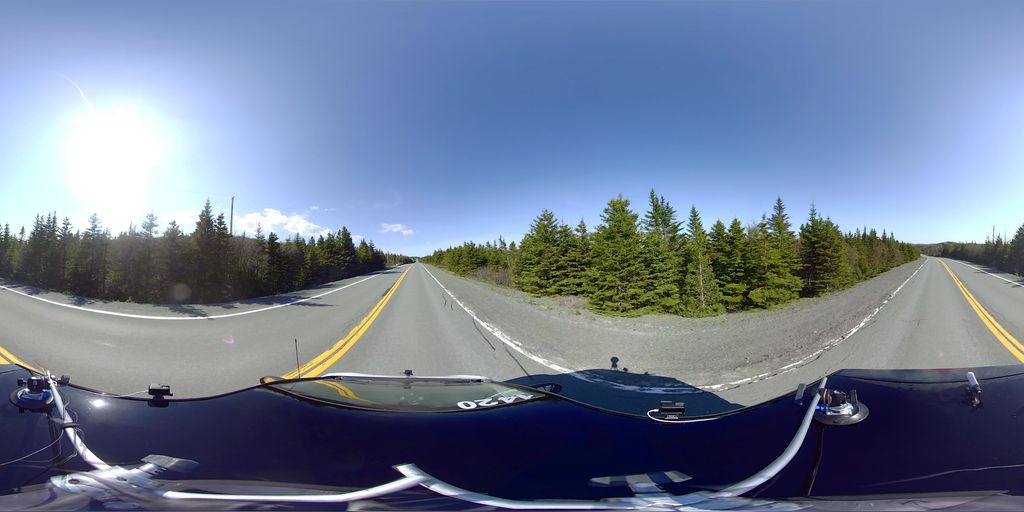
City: st_johns